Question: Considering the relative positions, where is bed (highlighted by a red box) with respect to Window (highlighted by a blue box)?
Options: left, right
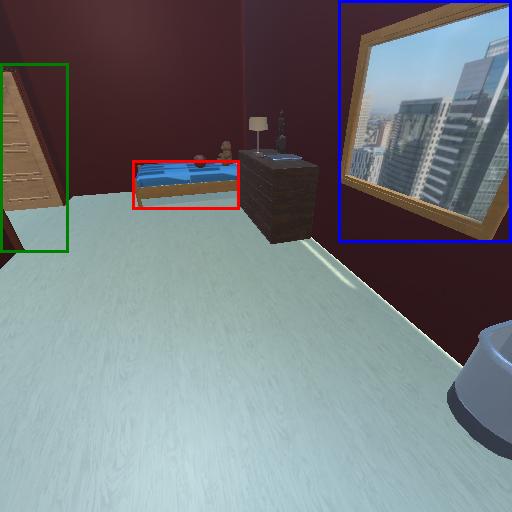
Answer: left